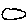
Label: cloud